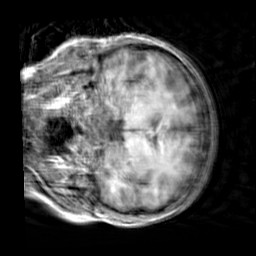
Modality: T1w
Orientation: coronal
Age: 20
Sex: female
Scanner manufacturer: siemens
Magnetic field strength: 3 T
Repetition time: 2.3 s
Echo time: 0.00303 s